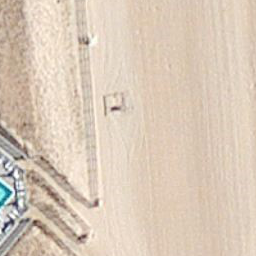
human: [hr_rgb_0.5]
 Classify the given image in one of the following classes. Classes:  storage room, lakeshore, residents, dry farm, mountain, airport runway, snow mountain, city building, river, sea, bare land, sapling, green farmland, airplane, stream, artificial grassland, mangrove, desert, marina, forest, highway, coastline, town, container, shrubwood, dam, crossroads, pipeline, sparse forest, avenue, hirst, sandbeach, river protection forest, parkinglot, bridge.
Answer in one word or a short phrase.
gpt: sandbeach